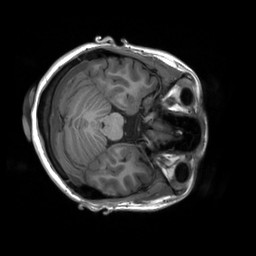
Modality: T1w
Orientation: axial
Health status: healthy
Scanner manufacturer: siemens
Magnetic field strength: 3 T
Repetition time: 2.3 s
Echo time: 0.00207 s